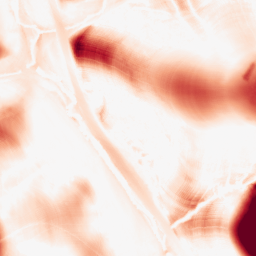
Category: morphological
Decomposition family: morphological
Decomposition parameters: operation: opening
size: 50
Upsampling method: quadratic
Upsampling parameters: scale: 2
Upsampling scale: 2